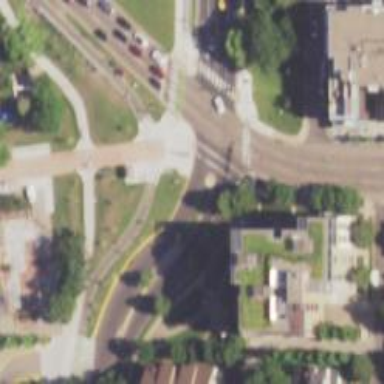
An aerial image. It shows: Crossing on the cycleway.